Question: Has anyone converted an app from 1.2 to Swift 2? My app is small - about 1k LOC, and its been converting for >2 hours now. I'm stuck on the following screen:

How long should I expect this to take? Thanks...
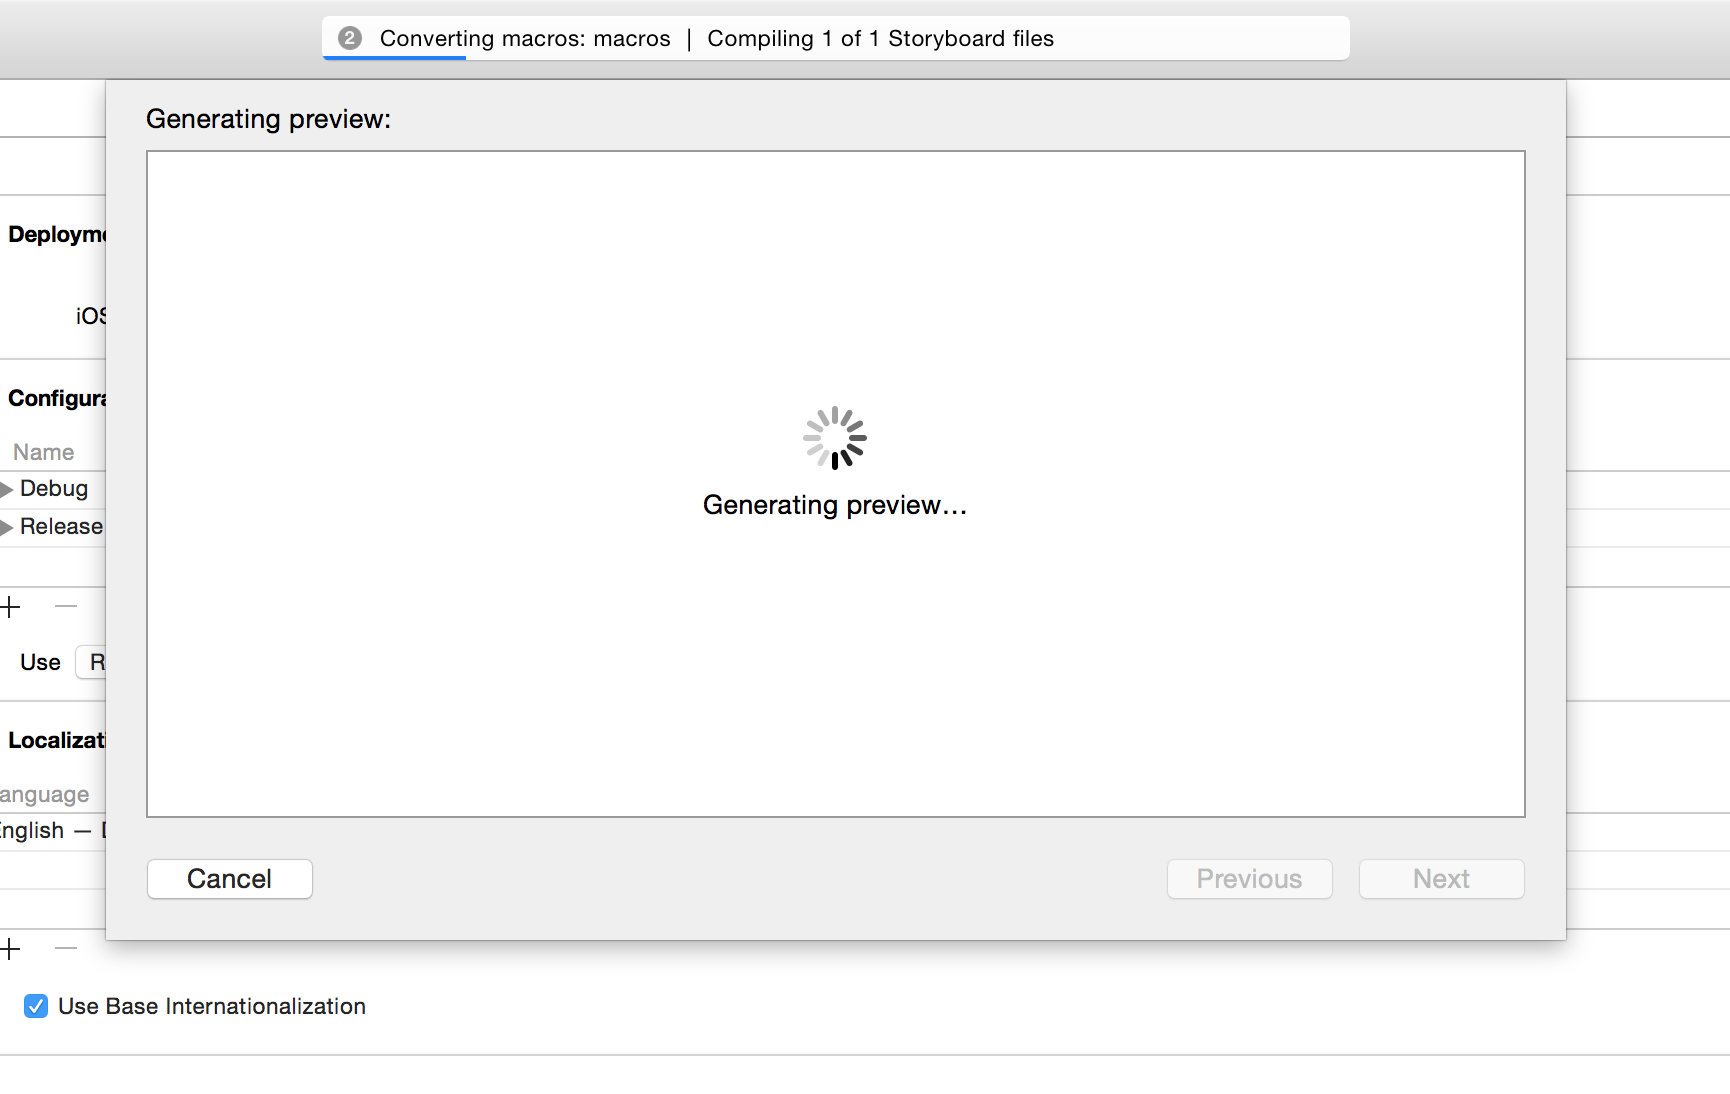
Answer: Swift compiler has an issue with arrays. I have commented out all the elements of the array (like 10x UIColor), left only one element and conversion went smoothly.
Here's how you can debug the issue in your project:
1. Got to the Report navigator (CMD + 8)
2. Build your app, select the latest build and watch log (select All Messages filter)
3. The problematic file will be stuck on the compile status.
4. Navigate to that file and figure out what can hang the compiler (probably arrays/dictionaries).
Why build not convert? Because it's verbose.